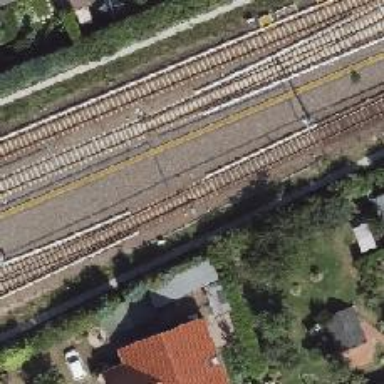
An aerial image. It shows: Railway switch with the turnout side on the right.